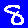
Digit: 8